Question: Basically I have a buffer in which i am looking for various flags to read certain fields from a binary file format. I have file read into a buffer but as i started to write code to search the buffer for the flags i immediately hit a wall. I am a C++ noob, but here is what i have:
'''
void FileReader::parseBuffer(char * buffer, int length)
{
//start by looking for a vrsn
//Header seek around for a vrns followed by 32 bit size descriptor
//read 32 bits at a time
int cursor = 0;
char vrsn[4] = {'v','r','s','n'};
cursor = this->searchForMarker(cursor, length, vrsn, buffer);
}
int FileReader::searchForMarker(int startPos, int eof, char marker[], char * buffer)
{
int cursor = startPos;
while(cursor < eof) {
//read ahead 4 bytes from the cursor into a tmpbuffer
char tmpbuffer[4] = {buffer[cursor], buffer[cursor+1], buffer[cursor+2], buffer[cursor+3]};
if (strcmp(marker, tmpbuffer)) {
cout << "Found: " << tmpbuffer;
return cursor;
}
else {
cout << "Didn't Find Value: " << marker << " != " << tmpbuffer;
}
cursor = cursor + 4;
}
}
'''
my header looks like this:
'''
#ifndef __FILEREADER_H_INCLUDED__
#define __FILEREADER_H_INCLUDED__
#include <iostream>
#include <fstream>
#include <sys/stat.h>
class FileReader {
public:
FileReader();
~FileReader();
int open(char *);
int getcode();
private:
void parseBuffer(char *, int);
int searchForMarker(int, int, char[], char *);
char *buffer;
};
#endif
'''
I would expect to get back a match for vrsn with strcmp but my result looks like this
'''
Didn't Find Value: vrsn != vrsn
Found:
'''
It looks like it finds it on the second pass after its passed the char array i am looking for.
Relevant hexcode

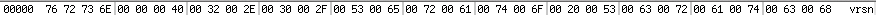
Answer: Shouldn't that be something like 'int FileReader::searchForMarker(...) { .... }'?
For the second query, I guess the 'strcmp' works when it has two null terminated strings as its arguments. For example 'str1[]="AAA";' and 'str2[]="AAA";' then 'strcmp()' would be used as
'if(strcmp(str1,str2)==0)' which will return '0' to indicate that they are equal. In your case, the 'tmpbuffer' that you have created is not a null terminated string unless you add '' in the end.So you might want to add '' in the end of your 'tmpbuffer' to create a string of ''v' 'r' 'n' 's''.